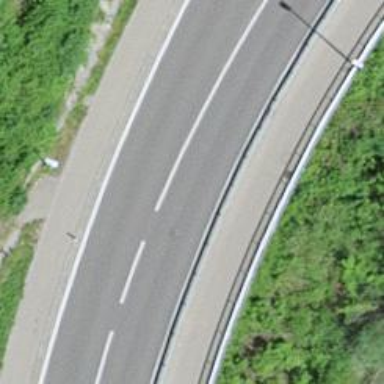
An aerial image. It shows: Primary road with asphalt surface. There is separate sidewalk.